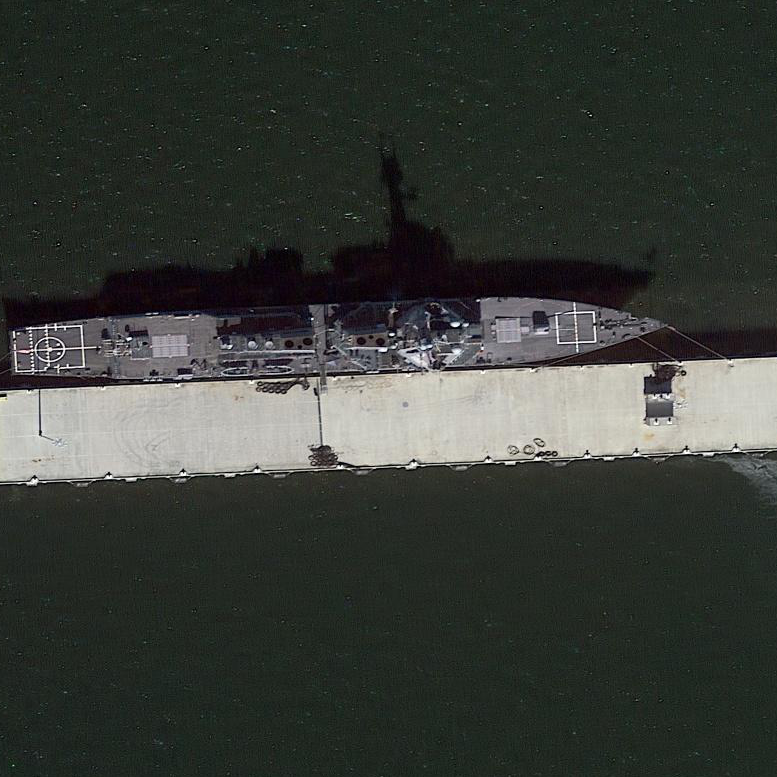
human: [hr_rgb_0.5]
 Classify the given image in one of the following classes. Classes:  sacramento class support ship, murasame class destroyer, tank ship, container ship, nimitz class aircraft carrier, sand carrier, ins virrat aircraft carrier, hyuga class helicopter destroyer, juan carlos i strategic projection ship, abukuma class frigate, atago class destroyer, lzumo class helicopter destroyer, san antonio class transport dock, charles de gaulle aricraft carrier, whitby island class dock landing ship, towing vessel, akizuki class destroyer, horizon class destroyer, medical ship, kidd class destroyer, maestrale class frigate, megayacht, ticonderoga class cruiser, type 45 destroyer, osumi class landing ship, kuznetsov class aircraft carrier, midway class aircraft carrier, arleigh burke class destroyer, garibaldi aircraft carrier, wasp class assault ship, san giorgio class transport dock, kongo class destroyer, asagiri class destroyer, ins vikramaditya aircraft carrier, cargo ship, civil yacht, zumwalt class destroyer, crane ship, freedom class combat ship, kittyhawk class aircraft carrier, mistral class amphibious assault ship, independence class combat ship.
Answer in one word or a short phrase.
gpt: Arleigh Burke class destroyer